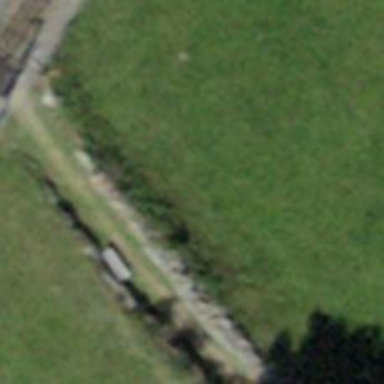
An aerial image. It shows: Bench for seating.